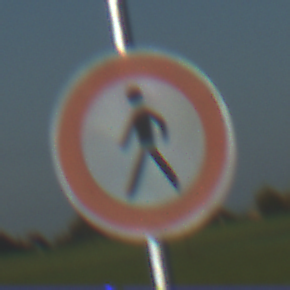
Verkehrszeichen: VerbotFussgaenger
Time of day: MorningAfternoon
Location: Outdoor (Nature)
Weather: Clear
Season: NotSpecified
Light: Natural